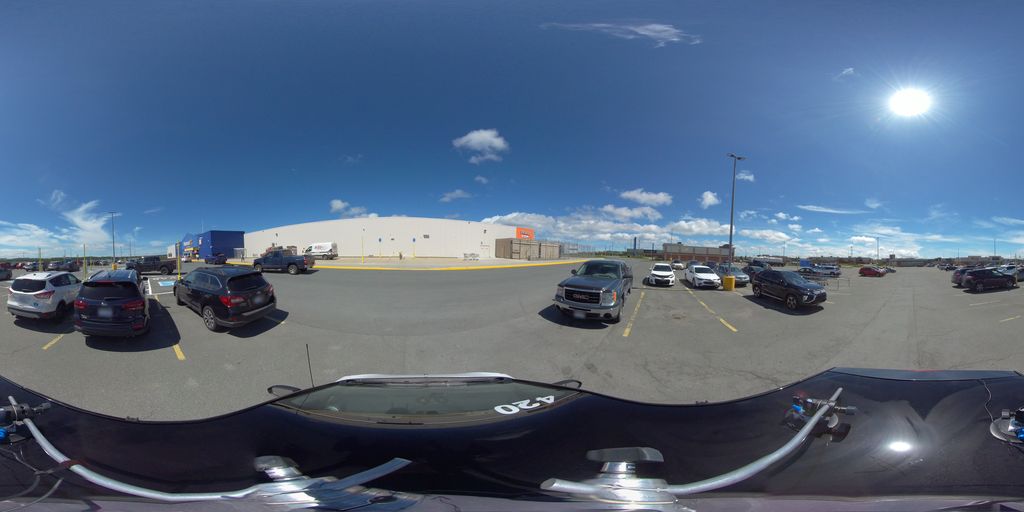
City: st_johns